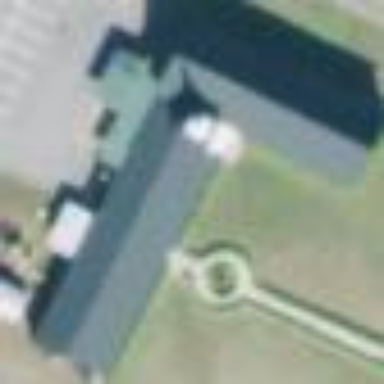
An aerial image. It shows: Building that serves as place of worship.